Question: I'm looking for a comprehensive list of methods you can call on a decorated object using the chai-things library for chai.js
so, for example :
myObject.should.METHOD_NAME.
What are all of the valid METHOD_NAMEs that can be called in the above statement. If valid method names are based on object type, is there a table listing methods per object type available ?
for example, here are some of the methods available:
- - - - - - - - - - - - - - -
Here is another example, if you call 'increase' on an array assertion you get an error, whereas if you call 'contain' it's okay. I'm seeking the documentation that describes these rules.

thanks
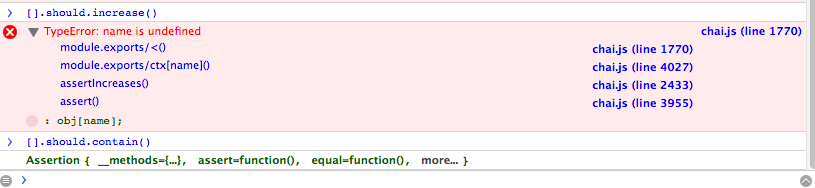
Answer: All of the methods for 'should' are available in the docs under "Expect / Should" (<URL>:
>
# .include(value)
@param{ Object | String | Number }obj@param{ String }message_optional_The include and contain assertions can be used as either property based language chains or as methods to assert the inclusion of an object in an array or a substring in a string. When used as language chains, they toggle the contains flag for the keys assertion.'''
expect([1,2,3]).to.include(2);
expect('foobar').to.contain('foo');
expect({ foo: 'bar', hello: 'universe' }).to.include.keys('foo');
'''
The docs show examples using the 'expect(foo).to...' syntax, but 'expect(foo).to.' and 'foo.should' are completely interchangeable.
If you want you can also look at the source code - all of the core assertions are in one file; <URL> so it should be easy enough to read.
Every method is available from '.should' - but there are some special "properties" to help form approximations of english sentences, they don't do anything but they can be used to chain an assertion - these are
- - - - - - - - - - - - -
(So if you really wanted to, you could write ''a'.should.to.be.been.is.that.which.and.has.have.with.at.of.same.equal('a')' - and this would have the same effect as ''a'.should.equal('a')')